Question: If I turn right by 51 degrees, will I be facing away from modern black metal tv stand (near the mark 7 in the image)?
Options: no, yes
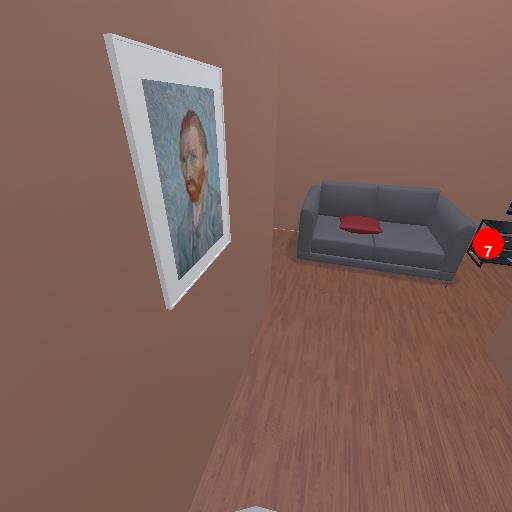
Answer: no